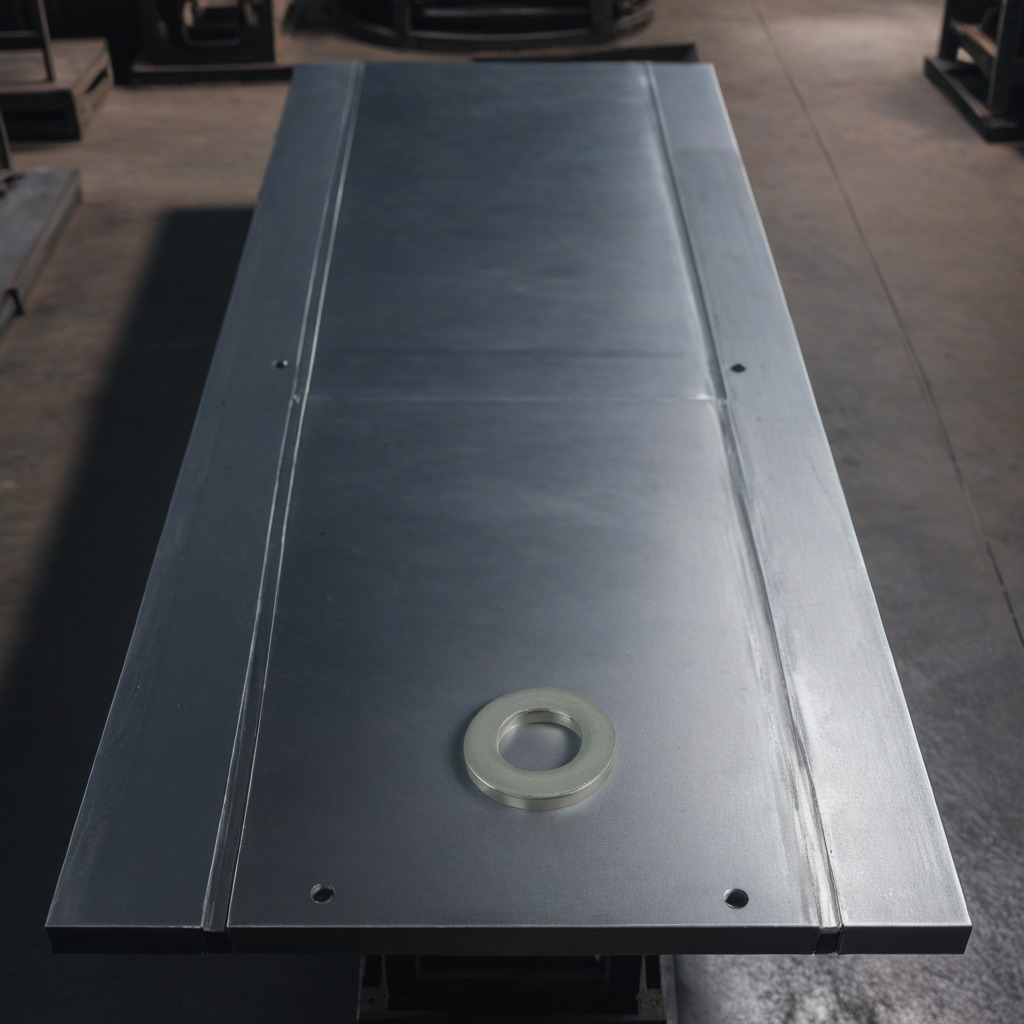
A flat metal washer is lying on the cold steel table in a mining workshop.